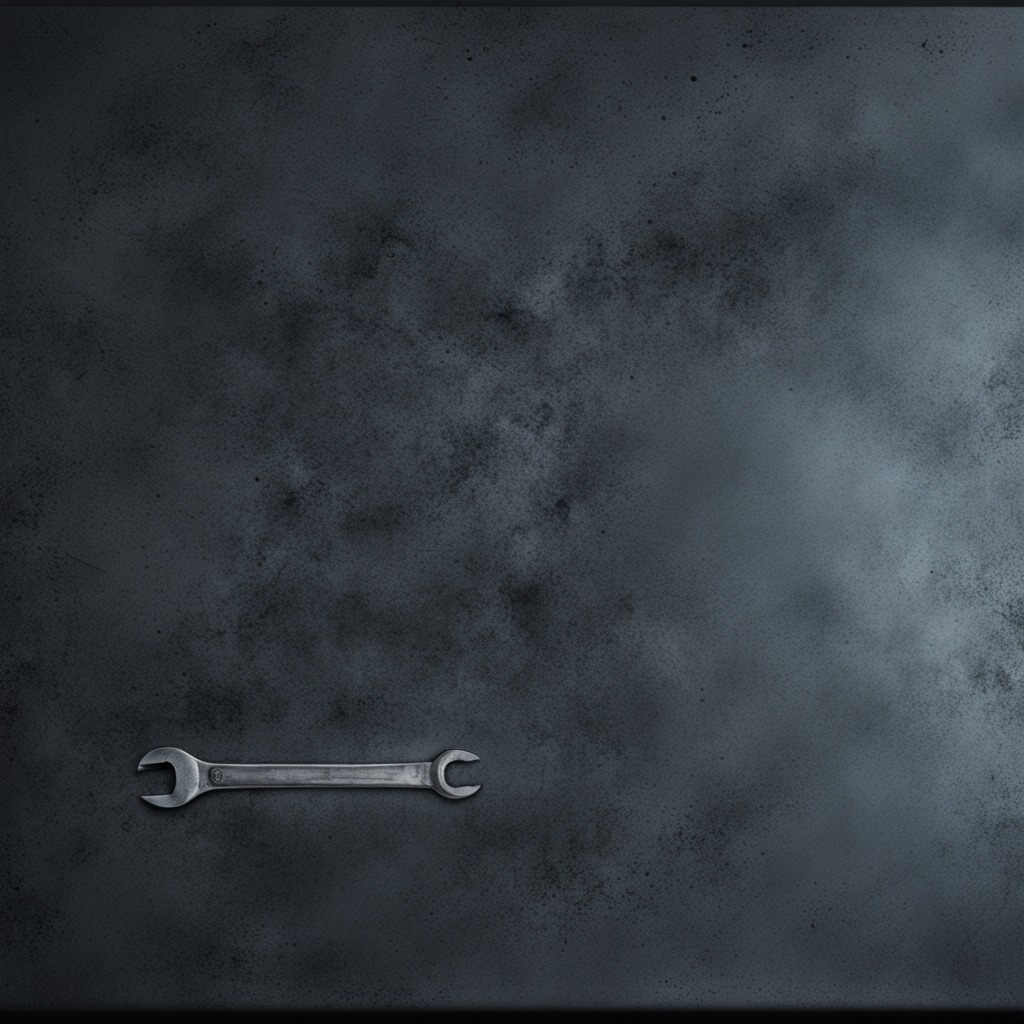
An wrench is lying on a clean granite table inside a workshop at night.